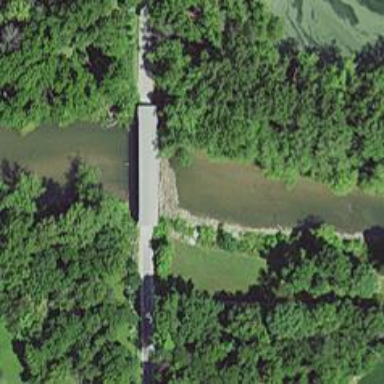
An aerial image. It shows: Covered bridge on residential road.